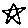
Label: star